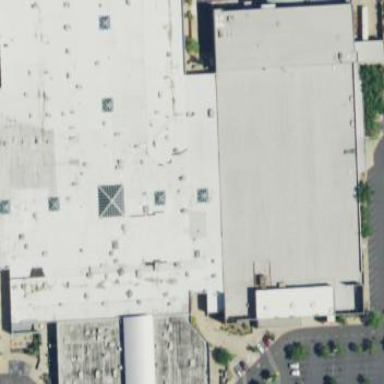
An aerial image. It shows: Retail building in mall.